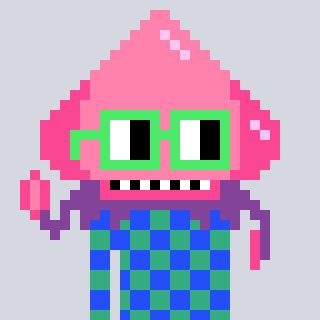
a pixel art character with square light green glasses, a squid-shaped head and a teal-colored body on a cool background